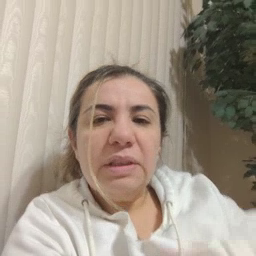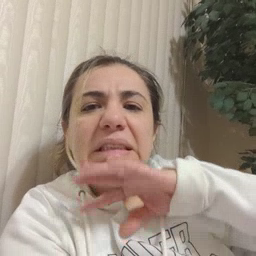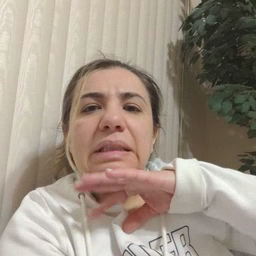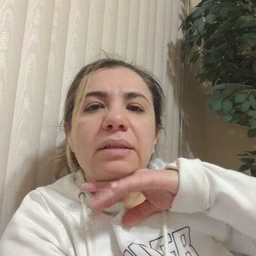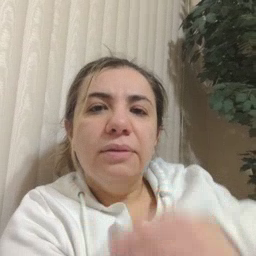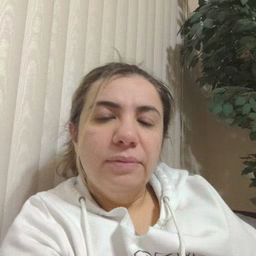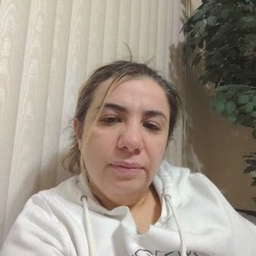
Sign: dirty